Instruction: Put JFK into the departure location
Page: home
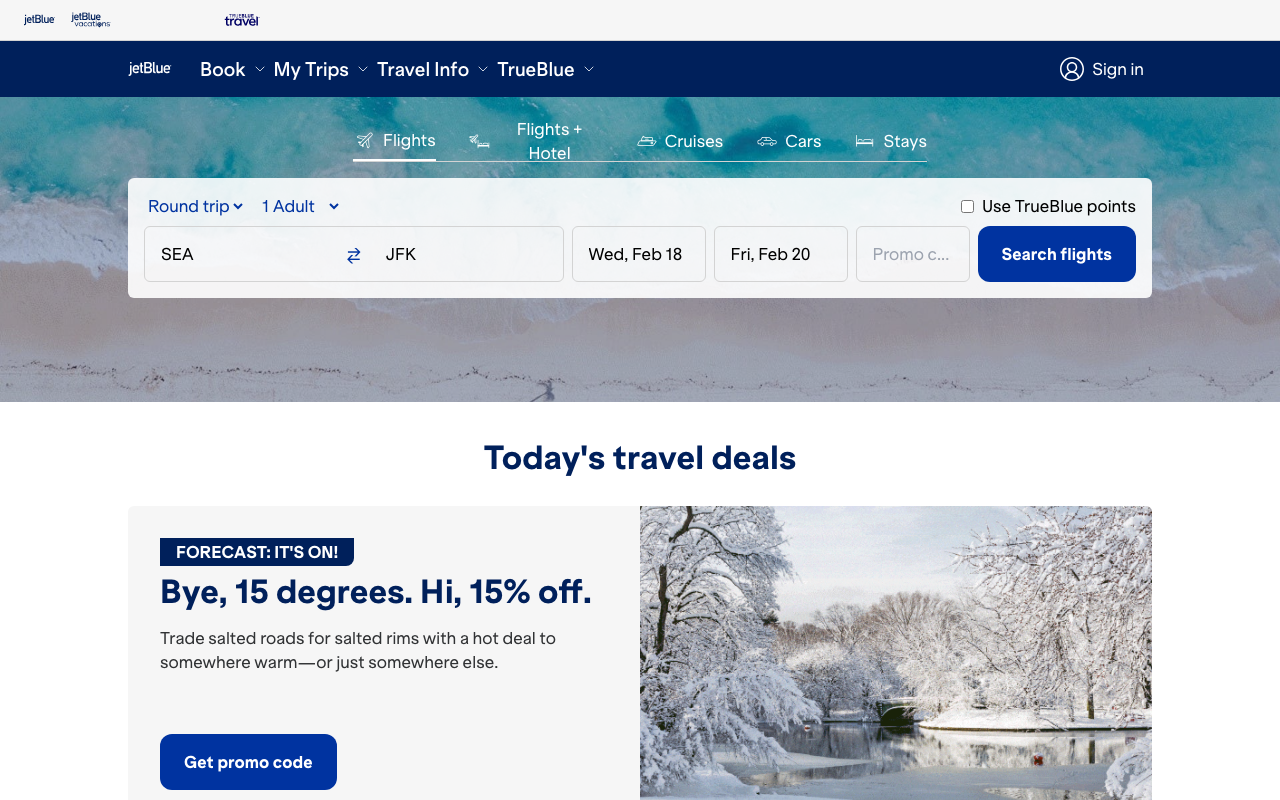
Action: type